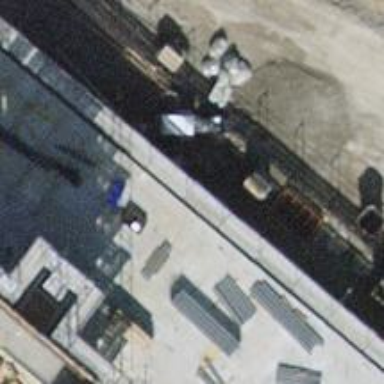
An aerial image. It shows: Black bicycle parking stands.